Question: I have a numeric matrix in R with 24 rows and 10,000 columns. The row names of this matrix are basically file names from which I have read the data corresponding to each of the 24 rows. Apart from this I have a separate factor list with 24 entires, specifying the group to which the 24 files belong. There are 3 groups - Alcohols, Hydrocarbon and Ester. The names and the corresponding group to which they belong look like this:
'''
> MS.mz
[1] "int-354.19" "int-361.35" "int-368.35" "int-396.38" "int-408.41" "int-410.43" "int-422.43"
[8] "int-424.42" "int-436.44" "int-438.46" "int-452.00" "int-480.48" "int-648.64" "int-312.14"
[15] "int-676.68" "int-690.62" "int-704.75" "int-312.29" "int-326.09" "int-326.18" "int-326.31"
[22] "int-340.21" "int-340.32" "int-352.35"
> MS.groups
[1] Alcohol Alcohol Alcohol Alcohol Hydrocarbon Alcohol Hydrocarbon Alcohol
[9] Hydrocarbon Alcohol Alcohol Alcohol Ester Alcohol Ester Ester
[17] Ester Alcohol Alcohol Alcohol Alcohol Alcohol Alcohol Hydrocarbon
Levels: Alcohol Ester Hydrocarbon
'''
I wanted to generate a dendrogram to look how the data in the matrix can be clustered. So, I used the following commands:
'''
require(vegan)
dist.mat<-vegdist(MS.data.scaled.transposed,method="euclidean")
clust.res<-hclust(dist.mat)
plot(clust.res)
'''
and I got a dendogram. Now I want to color the file names in the dendrogram according to the group they belong to i.e Alcohol, Hydrocarbon or Ester. I looked at different examples posted on the forum like
<URL>
<URL>
<URL>
, but could not implement it for my data. I am not sure how to correlate row.names with the MS.groups to get the colored names in the dendrogram.
On generating the tree using dendextend (as explained in <URL>, I get the following tree

Here is the code used to generate it:
'''
require(colorspace)
d_SIMS <- dist(firstpointsample5[,-1])
hc_SIMS <- hclust(d_SIMS)
labels(hc_SIMS)
dend_SIMS <- as.dendrogram(hc_SIMS)
SIMS_groups <- rev(levels(firstpointsample5[, 1]))
dend_SIMS <- color_branches(dend_SIMS, k = 3, groupLabels = SIMS_groups)
is.character(labels(dend_SIMS))
plot(dend_SIMS)
labels_colors(dend_SIMS) <- rainbow_hcl(3)[sort_levels_values(as.numeric(firstpointsample5[,1])[order.dendrogram(dend_SIMS)])]
labels(dend_SIMS) <- paste(as.character(firstpointsample5[, 1])[order.dendrogram(dend_SIMS)],"(", labels(dend_SIMS), ")", sep = "")
dend_SIMS <- hang.dendrogram(dend_SIMS, hang_height = 0.1)
dend_SIMS <- assign_values_to_leaves_nodePar(dend_SIMS, 0.5,"lab.cex")
par(mar = c(3, 3, 3, 7))
plot(dend_SIMS, main = "Clustered SIMS dataset
(the labels give the true m/z groups)",horiz = TRUE, nodePar = list(cex = 0.007))
legend("topleft", legend = SIMS_groups, fill = rainbow_hcl(3))
'''
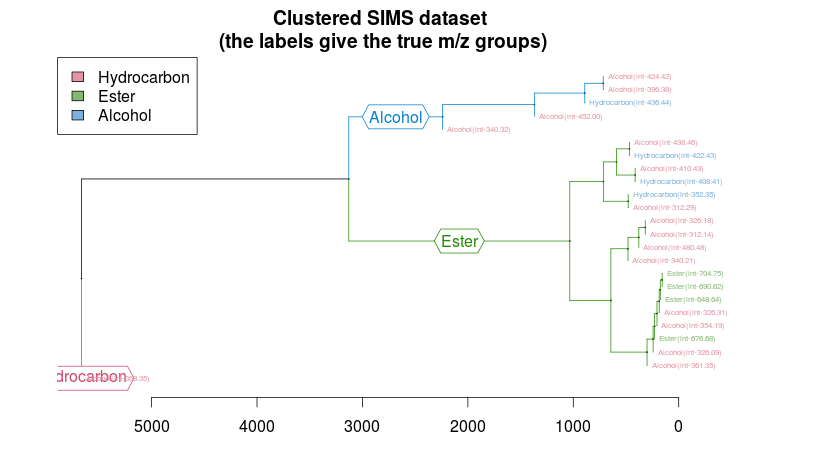
Answer: I suspect the function you are looking for is either 'color_labels' or 'get_leaves_branches_col'. The first color your labels based on 'cutree' (like 'color_branches' do) and the second allows you to get the colors of the branch of each leaf, and then use it to color the labels of the tree (if you use unusual methods for coloring the branches (as happens when using 'branches_attr_by_labels'). For example:
'''
# define dendrogram object to play with:
hc <- hclust(dist(USArrests[1:5,]), "ave")
dend <- as.dendrogram(hc)
library(dendextend)
par(mfrow = c(1,2), mar = c(5,2,1,0))
dend <- dend %>%
color_branches(k = 3) %>%
set("branches_lwd", c(2,1,2)) %>%
set("branches_lty", c(1,2,1))
plot(dend)
dend <- color_labels(dend, k = 3)
# The same as:
# labels_colors(dend) <- get_leaves_branches_col(dend)
plot(dend)
'''

Either way, you should always have a look at the 'set' function, for ideas on what can be done to your dendrogram (this saves the hassle of remembering all the different functions names).